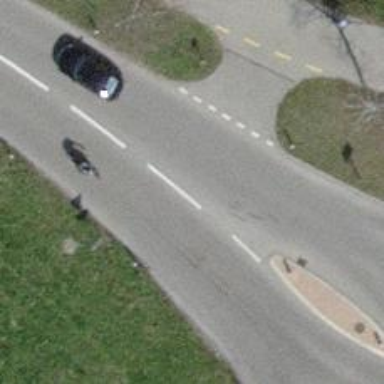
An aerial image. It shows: Asphalt cycleway.